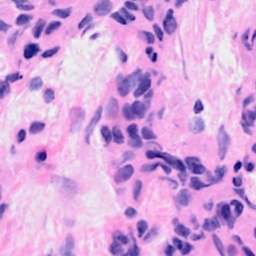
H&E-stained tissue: Breast